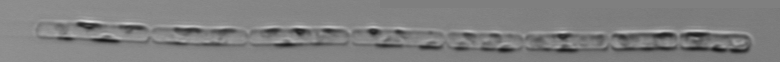
Label: Dactyliosolen_fragilissimus